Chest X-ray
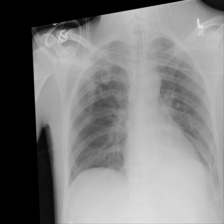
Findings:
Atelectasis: negative
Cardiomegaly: negative
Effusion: negative
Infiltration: negative
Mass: negative
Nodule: negative
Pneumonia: negative
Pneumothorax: negative
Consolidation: negative
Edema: negative
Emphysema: negative
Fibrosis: negative
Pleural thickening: negative
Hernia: negative